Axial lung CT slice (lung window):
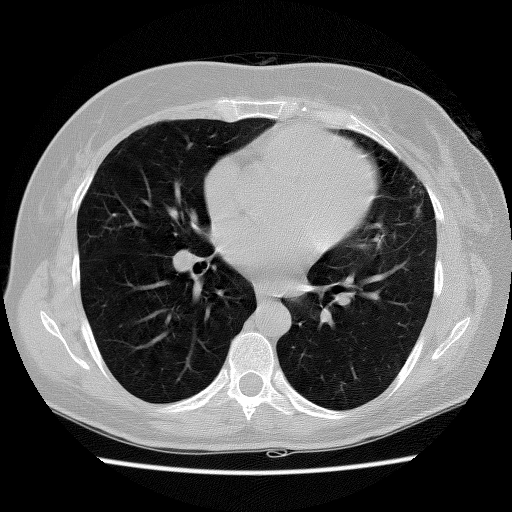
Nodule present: no